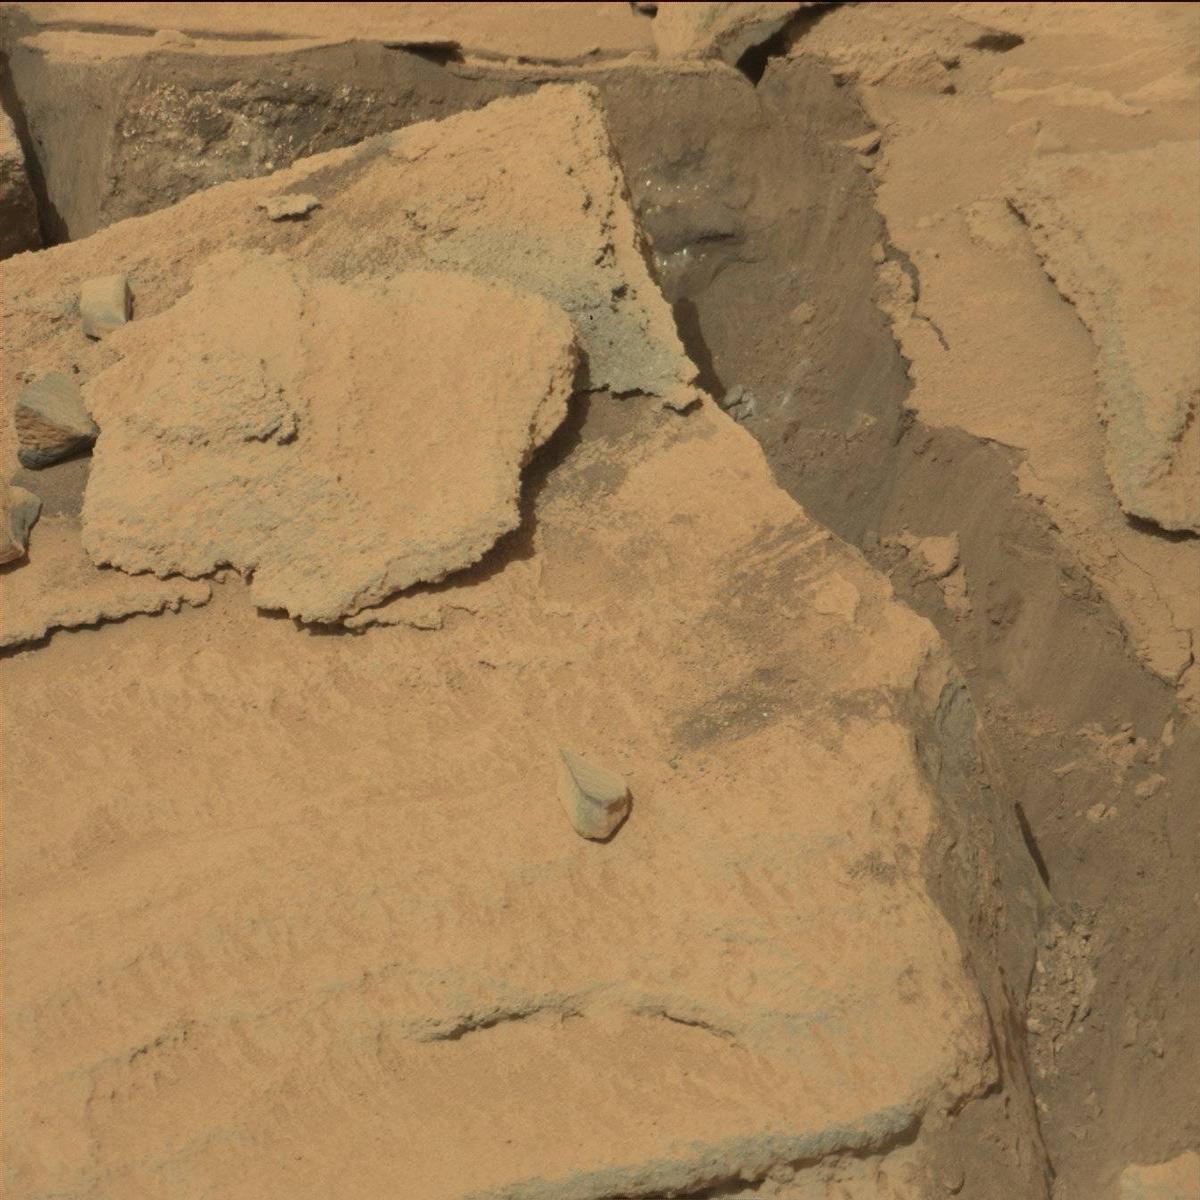
Terrain classes present: Bedrock, Rock, Sand / Soil